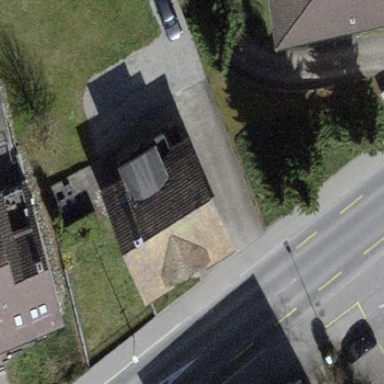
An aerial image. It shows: Building with tiled roof.